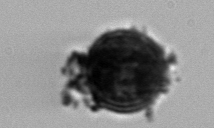
Label: Thalassiosira_TAG_external_detritus